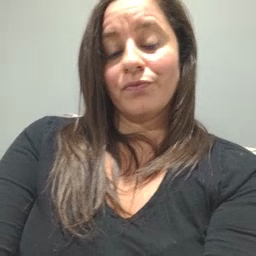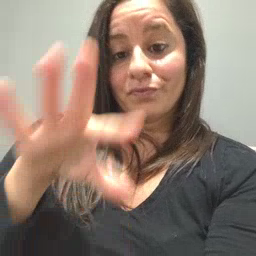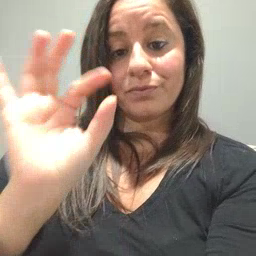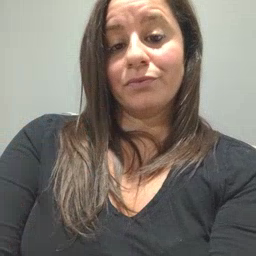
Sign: find